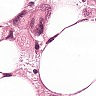
Metastatic tissue present: yes